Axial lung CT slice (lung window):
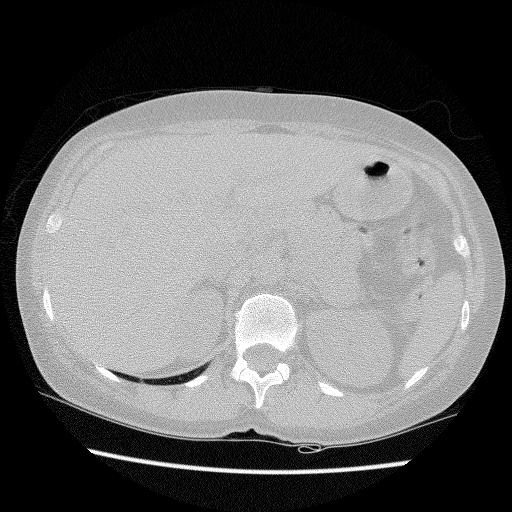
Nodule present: no